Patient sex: M
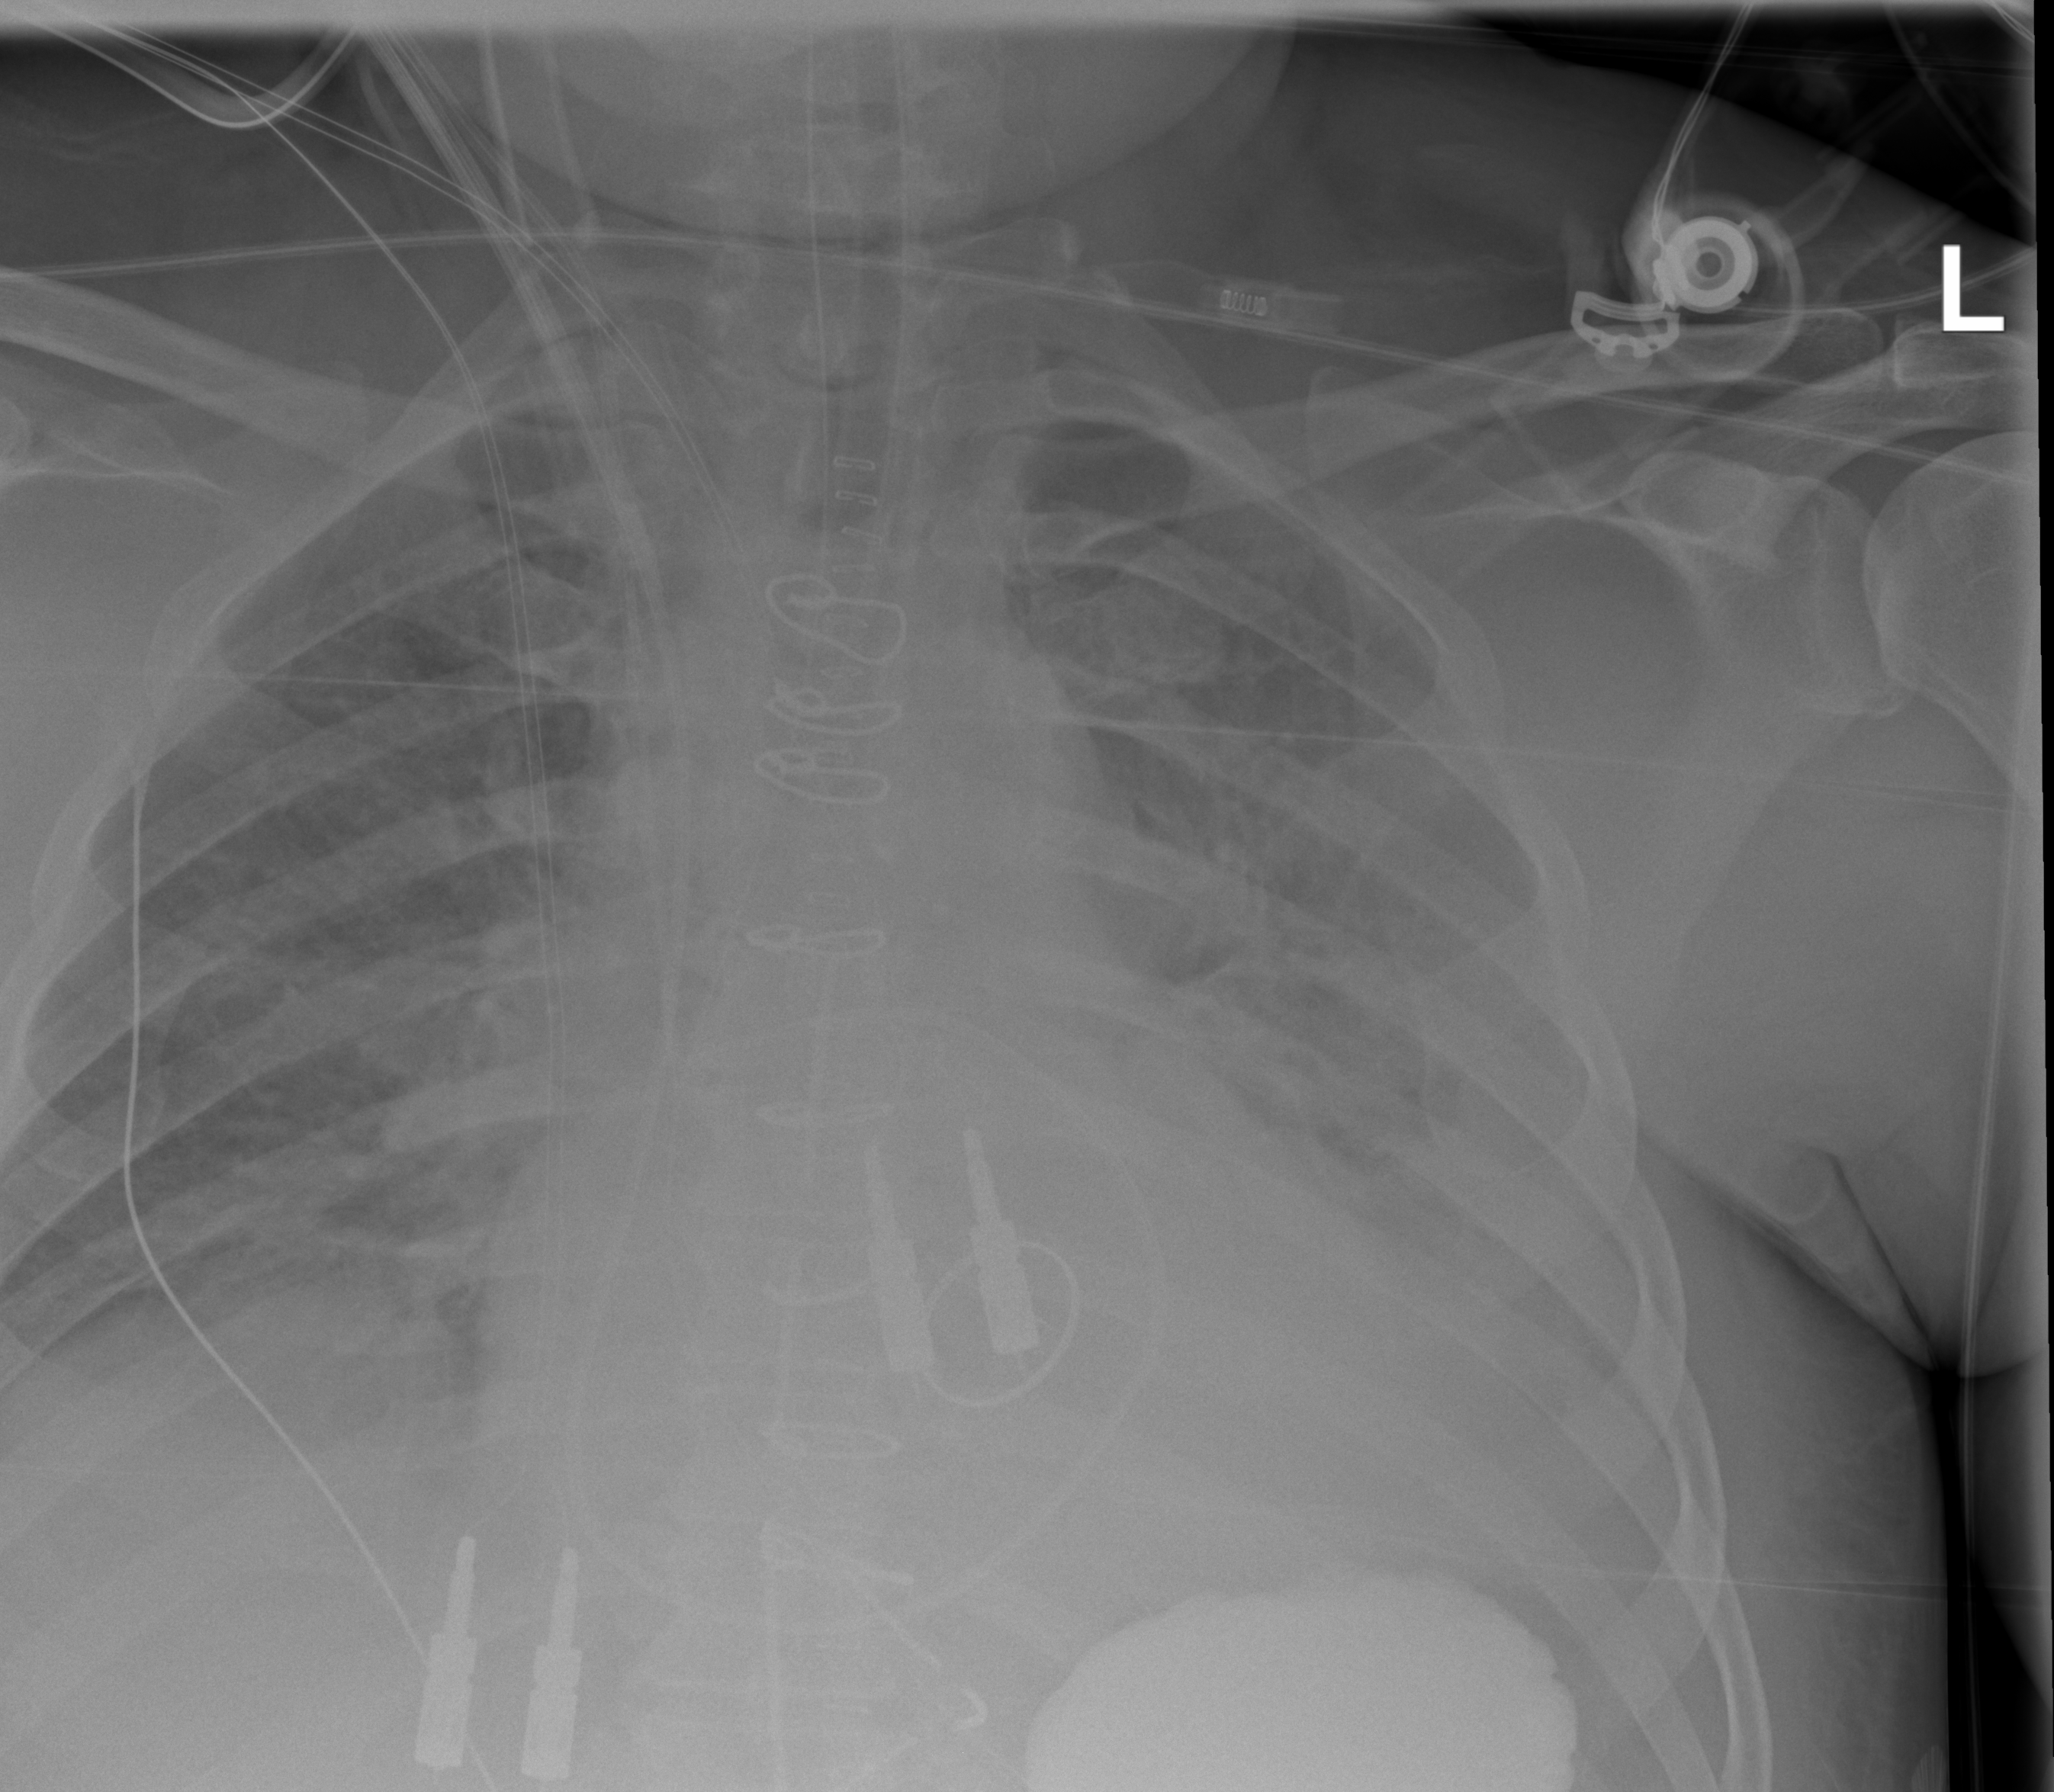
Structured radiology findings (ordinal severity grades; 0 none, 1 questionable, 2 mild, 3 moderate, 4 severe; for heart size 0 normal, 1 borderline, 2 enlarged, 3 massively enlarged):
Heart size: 2
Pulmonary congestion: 2
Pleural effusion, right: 0
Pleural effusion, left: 2
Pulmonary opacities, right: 0
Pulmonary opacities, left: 0
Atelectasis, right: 2
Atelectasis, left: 2